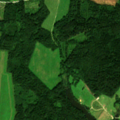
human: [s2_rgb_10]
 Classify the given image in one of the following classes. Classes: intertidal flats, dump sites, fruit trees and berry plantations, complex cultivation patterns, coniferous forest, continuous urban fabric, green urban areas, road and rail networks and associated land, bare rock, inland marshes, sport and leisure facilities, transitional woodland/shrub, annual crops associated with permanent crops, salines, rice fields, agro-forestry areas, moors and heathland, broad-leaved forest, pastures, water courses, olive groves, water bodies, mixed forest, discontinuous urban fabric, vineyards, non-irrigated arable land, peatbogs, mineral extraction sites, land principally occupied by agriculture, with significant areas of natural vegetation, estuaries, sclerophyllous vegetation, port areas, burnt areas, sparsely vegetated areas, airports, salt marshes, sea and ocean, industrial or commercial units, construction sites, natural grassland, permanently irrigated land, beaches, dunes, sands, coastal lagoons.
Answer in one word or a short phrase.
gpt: non-irrigated arable land, complex cultivation patterns, land principally occupied by agriculture, with significant areas of natural vegetation, broad-leaved forest, mixed forest